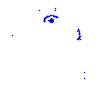
Particle: kaon